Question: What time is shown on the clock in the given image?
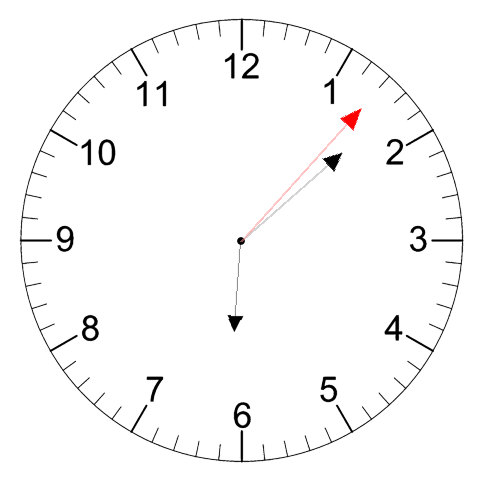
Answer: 06:08:07